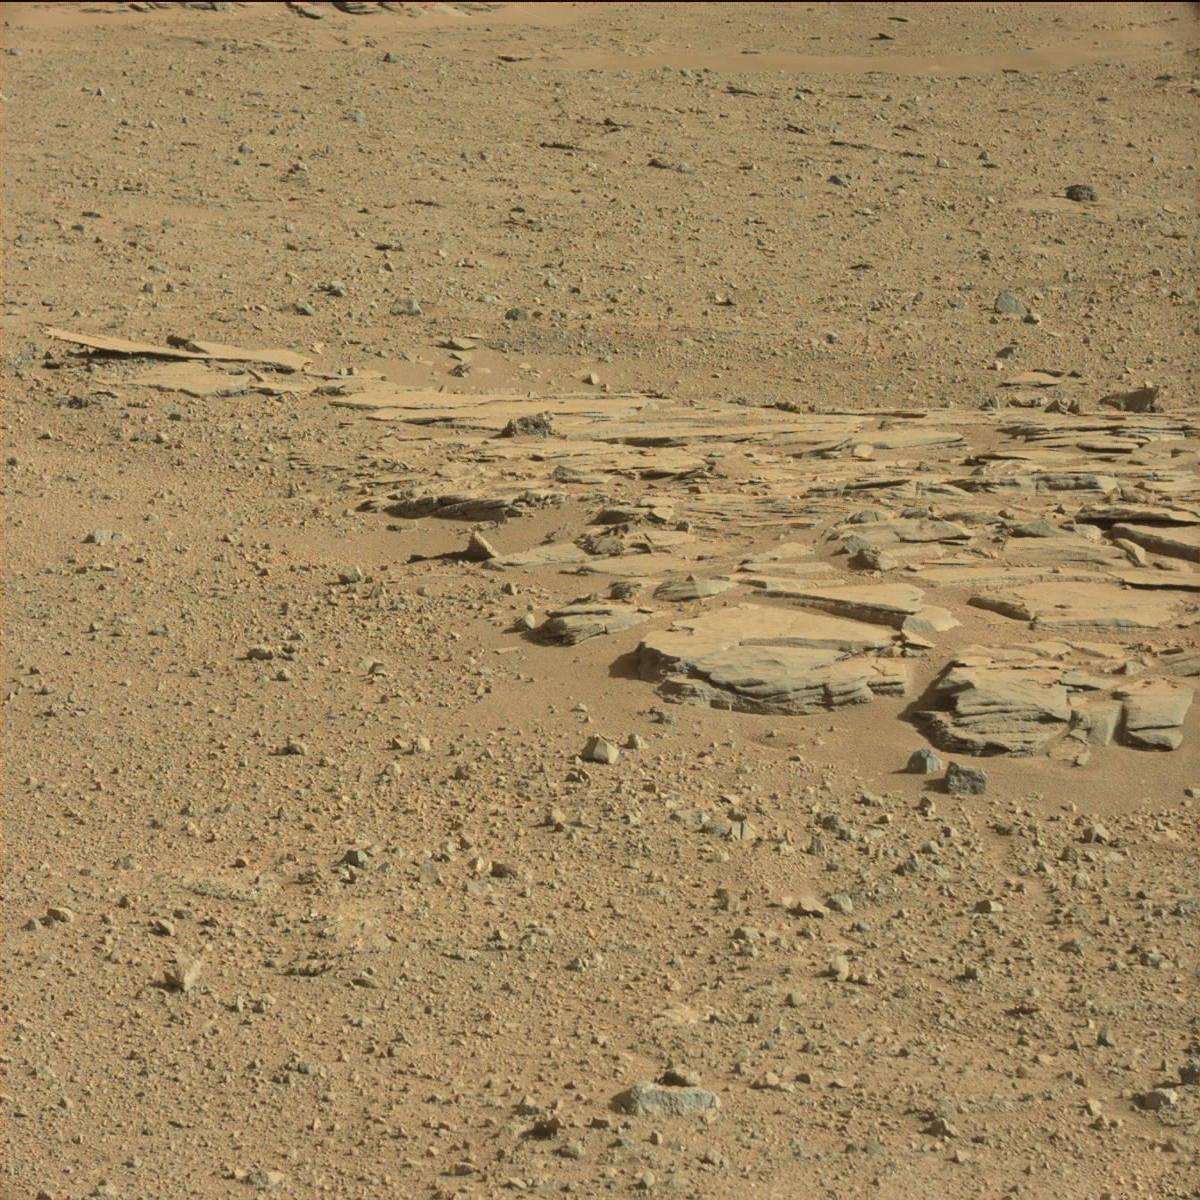
Terrain classes present: Bedrock, Sand / Soil